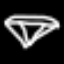
Label: diamond